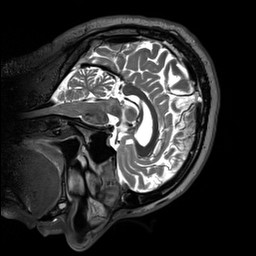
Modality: T2w
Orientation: sagittal
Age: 46
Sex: male
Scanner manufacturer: siemens
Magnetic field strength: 3 T
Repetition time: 3.2 s
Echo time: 0.412 s